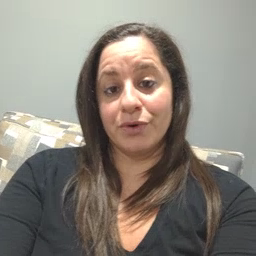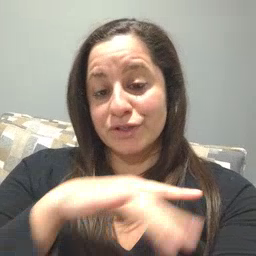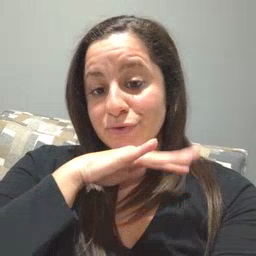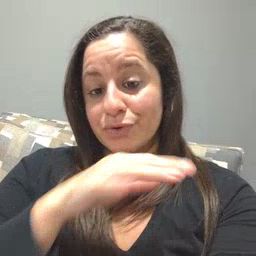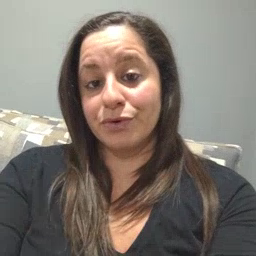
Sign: dirty